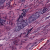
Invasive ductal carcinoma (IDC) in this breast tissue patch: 1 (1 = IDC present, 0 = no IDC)